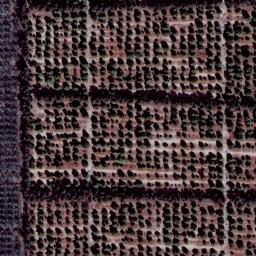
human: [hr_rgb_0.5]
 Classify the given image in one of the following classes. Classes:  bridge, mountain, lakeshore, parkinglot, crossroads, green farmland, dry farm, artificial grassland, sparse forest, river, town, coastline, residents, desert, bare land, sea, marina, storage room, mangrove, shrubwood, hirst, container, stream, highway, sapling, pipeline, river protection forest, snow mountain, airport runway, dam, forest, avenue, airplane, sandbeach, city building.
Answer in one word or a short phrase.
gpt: dry farm